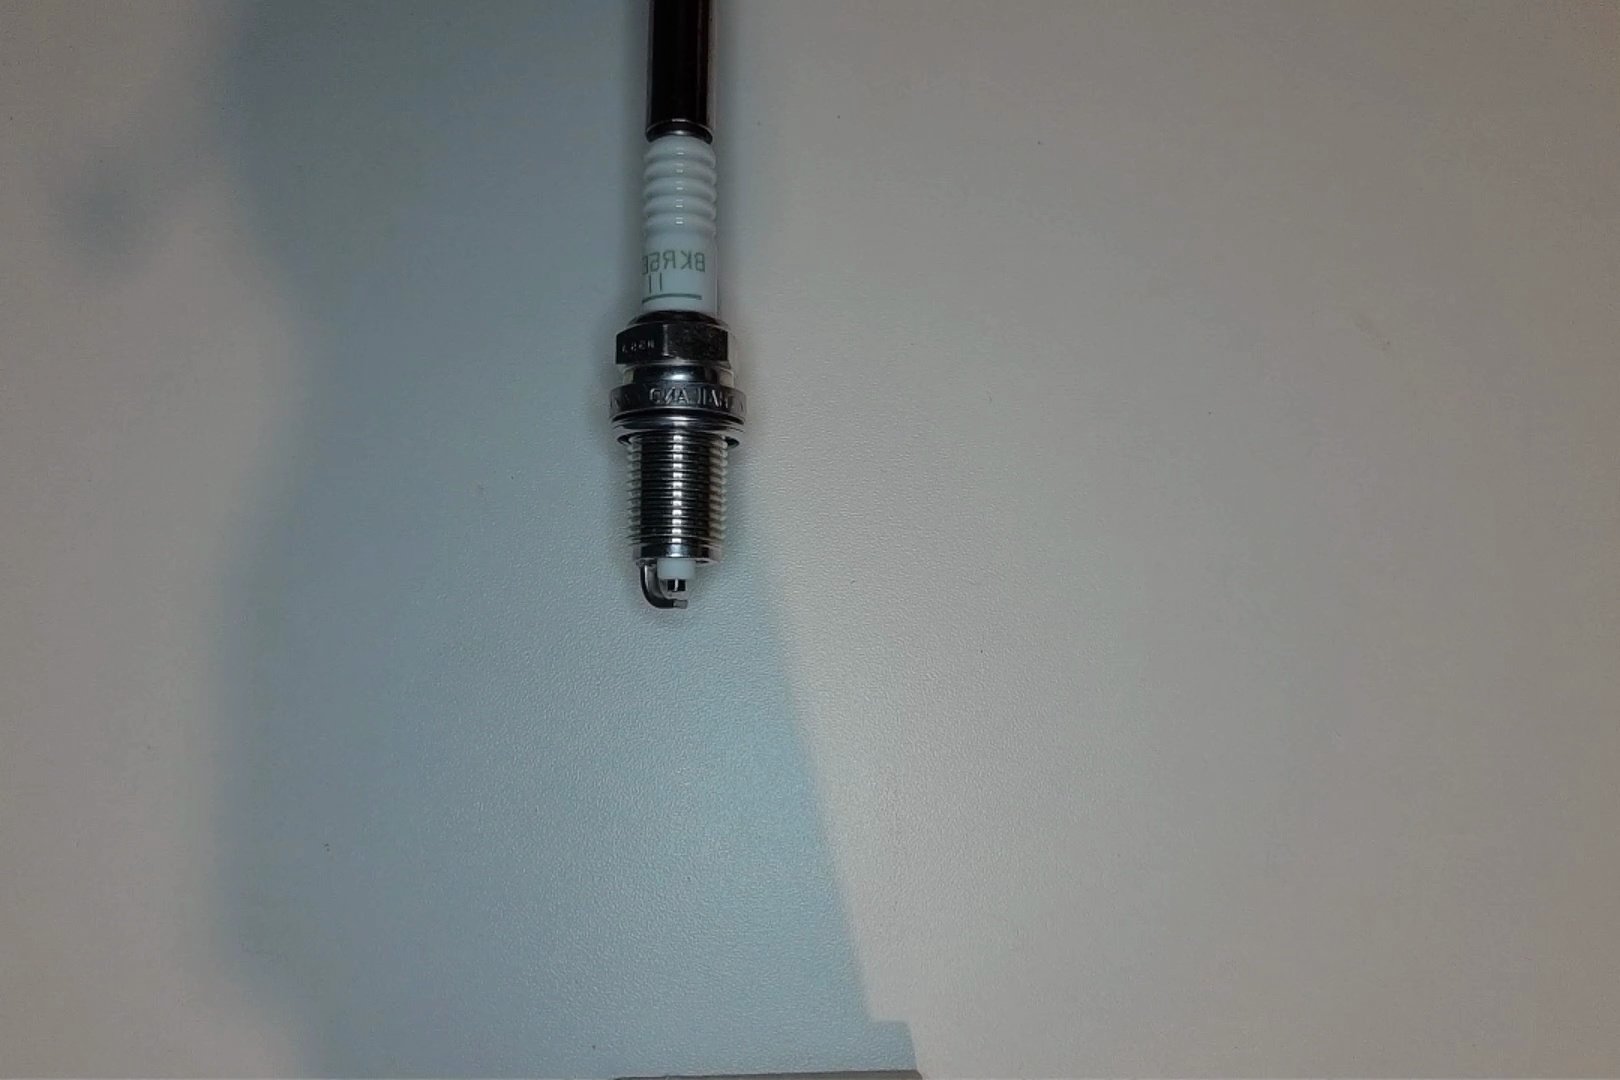
Label: normal